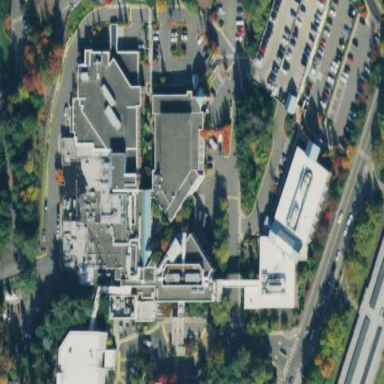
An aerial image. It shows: Hospital providing healthcare services.